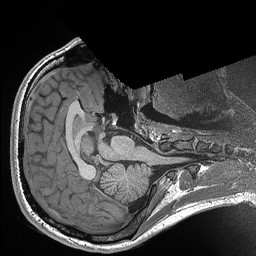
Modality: T1w
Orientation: axial
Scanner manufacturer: siemens
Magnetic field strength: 3 T
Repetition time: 2.3 s
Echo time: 0.00298 s